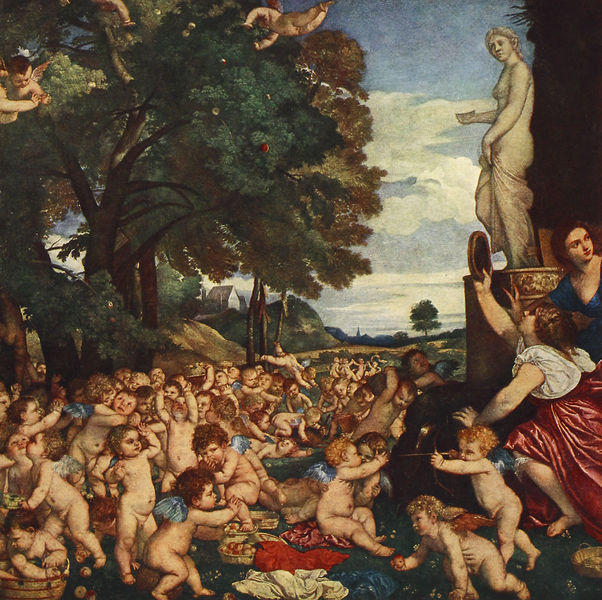
Titel: Das Venusfest
Künstler: Tizian
Institution: Madrid, Museo del Prado
Schlagwörter: akt, blau, flügel, gemälde, himmel, wolken, bäume, frauen, grün, landschaft, sitzen, frau, hintergrund, kleid, haus, rot, tuch, fest, gedränge, schale, fliegen, kinder, engel, skulptur, statue, apfel, äpfel, picknick, essen, spielen, spiel, tizian, venus, amor, putten, putti, standbild, mantua, studiolo, ferrara, äüfel, putter